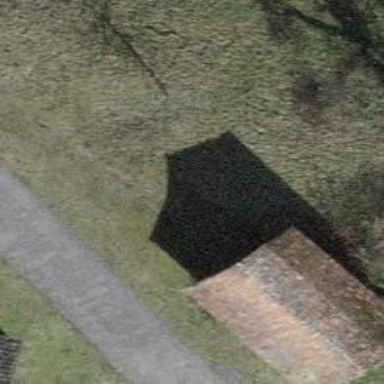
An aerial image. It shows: Shed.